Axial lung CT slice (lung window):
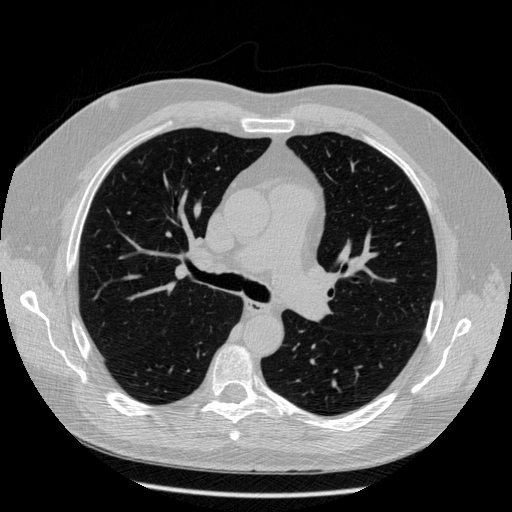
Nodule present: no